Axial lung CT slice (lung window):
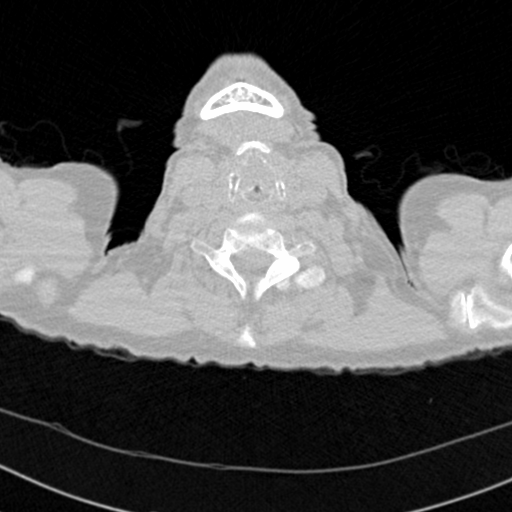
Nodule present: no